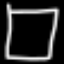
Label: square